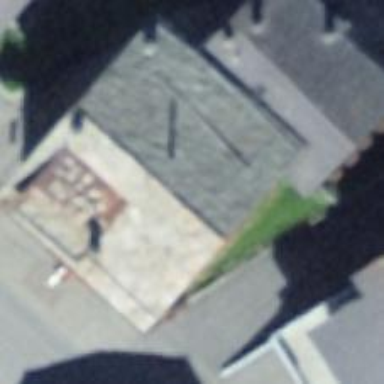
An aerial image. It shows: Restaurant.